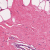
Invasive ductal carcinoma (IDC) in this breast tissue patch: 0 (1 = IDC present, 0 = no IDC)